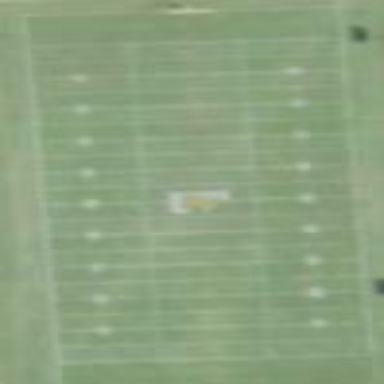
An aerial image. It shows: Pitch for American football on natural grass.